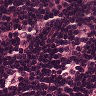
Metastatic tissue present: no